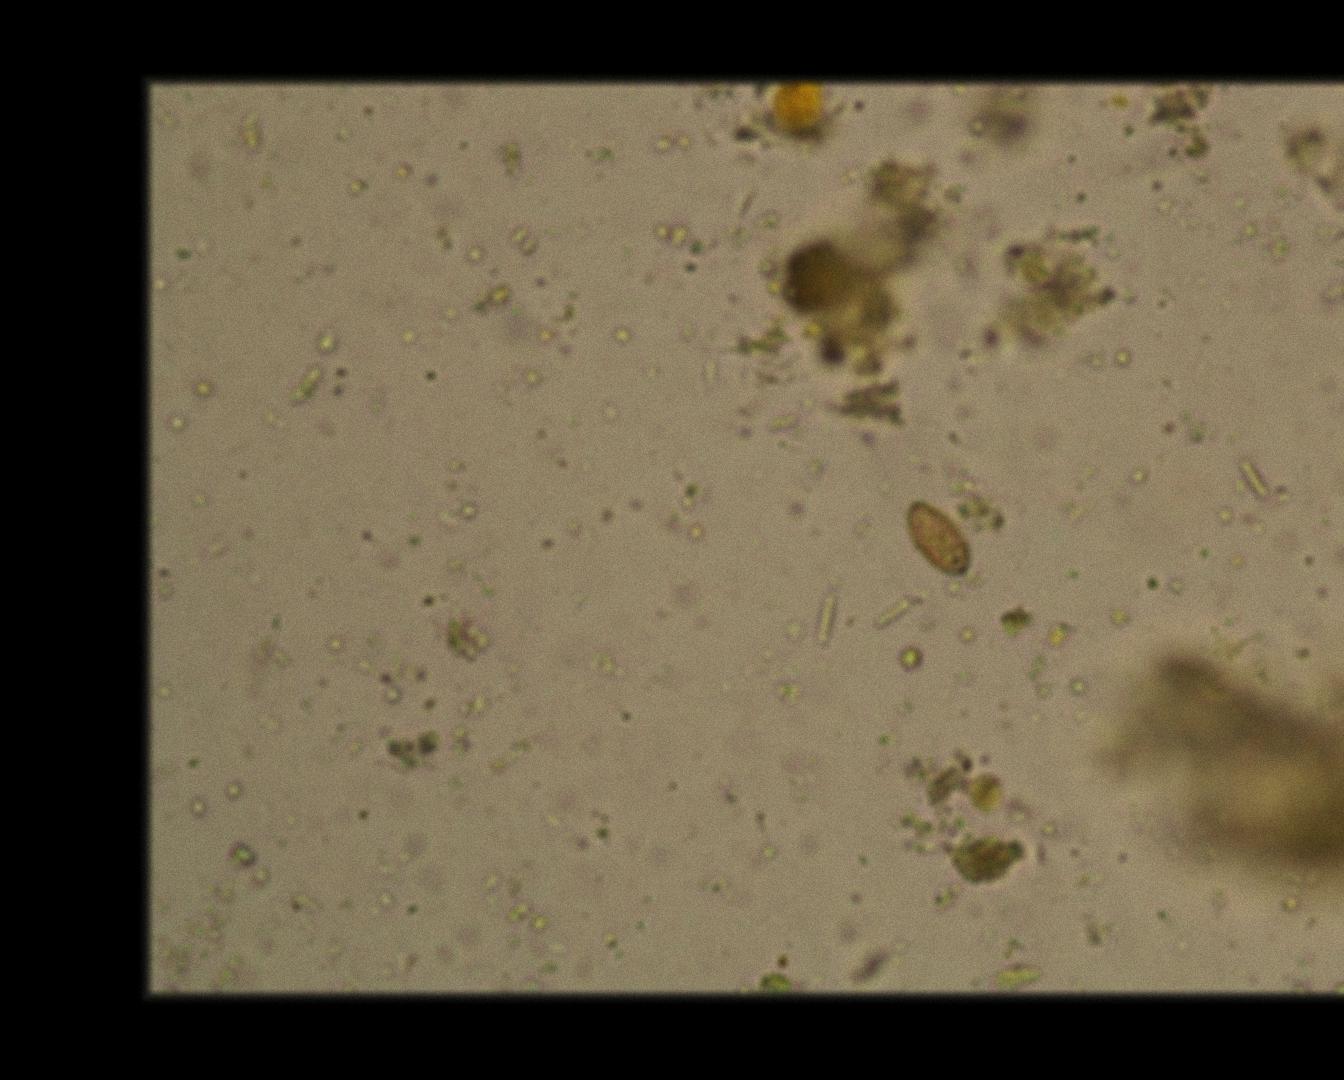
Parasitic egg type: Opisthorchis viverrine